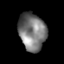
Tissue: lung
Cell type: T cells
Senescence score: 0.1454
Nuclear area (px): 992
Mean DAPI intensity: 120.305